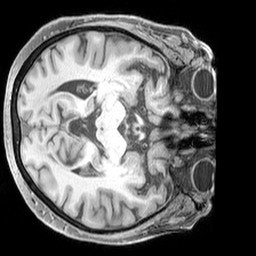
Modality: T1w
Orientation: axial
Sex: female
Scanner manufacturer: siemens
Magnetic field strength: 3 T
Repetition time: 2.3 s
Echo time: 0.00226 s